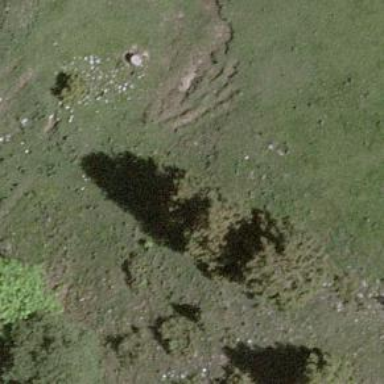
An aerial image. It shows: Single tag "natural: tree."